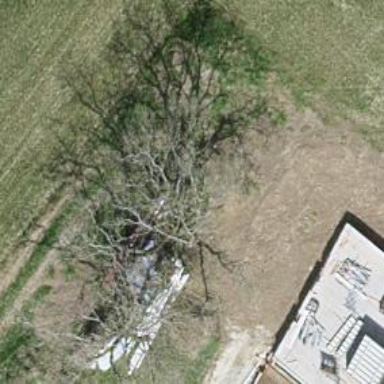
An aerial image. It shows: Single tag "natural: tree."